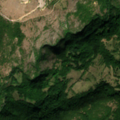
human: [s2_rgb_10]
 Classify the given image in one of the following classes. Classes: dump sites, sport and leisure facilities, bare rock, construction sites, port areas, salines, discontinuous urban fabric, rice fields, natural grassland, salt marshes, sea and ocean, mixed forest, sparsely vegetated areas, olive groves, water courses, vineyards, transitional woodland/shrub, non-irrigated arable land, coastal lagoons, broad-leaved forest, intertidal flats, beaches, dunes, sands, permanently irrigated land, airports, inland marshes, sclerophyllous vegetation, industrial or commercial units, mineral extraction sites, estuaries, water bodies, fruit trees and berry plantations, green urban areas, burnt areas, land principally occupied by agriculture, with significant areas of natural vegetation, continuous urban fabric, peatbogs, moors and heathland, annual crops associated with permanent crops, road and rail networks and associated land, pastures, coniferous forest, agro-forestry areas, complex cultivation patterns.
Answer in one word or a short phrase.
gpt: mineral extraction sites, land principally occupied by agriculture, with significant areas of natural vegetation, broad-leaved forest, transitional woodland/shrub